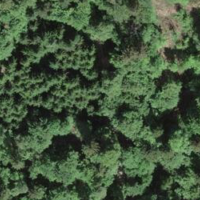
EUNIS habitat code: 44
Species observed at this site:
Turdus philomelos
Lophophanes cristatus
Troglodytes troglodytes
Pyrrhula pyrrhula
Dendrocopos major
Turdus viscivorus
Fringilla coelebs
Regulus ignicapilla
Buteo buteo
Sylvia atricapilla
Turdus merula
Columba palumbus
Phylloscopus collybita
Parus major
Erithacus rubecula
Columba oenas
Milvus migrans
Milvus milvus
Sitta europaea
Garrulus glandarius
Picus viridis
Corvus corax
Periparus ater